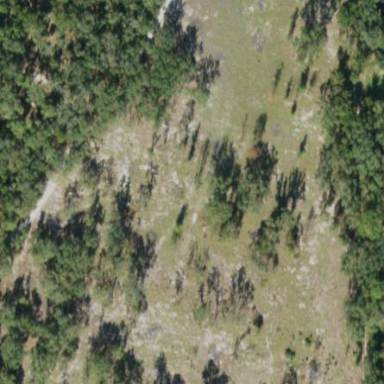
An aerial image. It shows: Forest area predominantly covered with needle-leaved trees.